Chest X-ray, PA view. Patient: 9 years old, sex M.
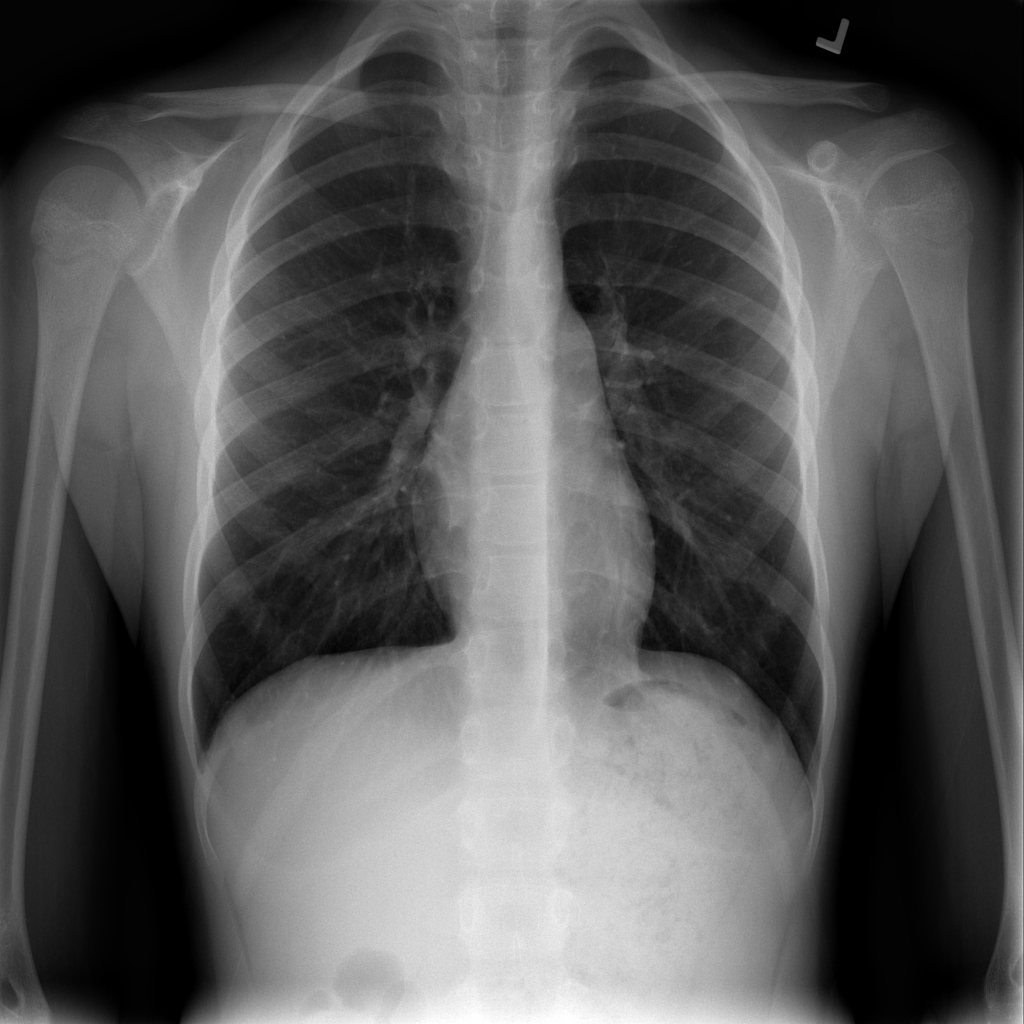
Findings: No Finding